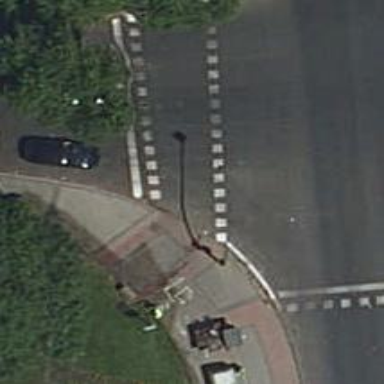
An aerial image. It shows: Crossing with traffic signals.